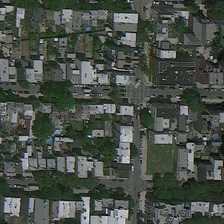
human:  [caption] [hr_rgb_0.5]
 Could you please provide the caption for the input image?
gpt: many buildings and green trees are in a dense residential area .

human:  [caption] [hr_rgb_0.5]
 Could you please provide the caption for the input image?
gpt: many buildings and green trees are in a dense residential area .

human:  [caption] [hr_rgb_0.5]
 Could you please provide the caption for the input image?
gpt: many buildings and green trees are in a dense residential area .

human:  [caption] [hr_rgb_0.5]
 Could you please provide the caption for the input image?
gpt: many buildings and green trees are in a dense residential area .

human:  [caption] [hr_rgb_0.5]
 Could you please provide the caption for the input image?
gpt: many buildings and green trees are in a dense residential area .